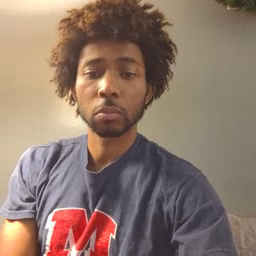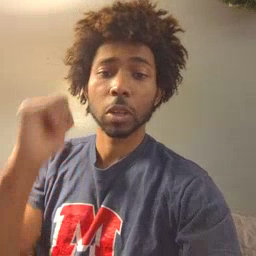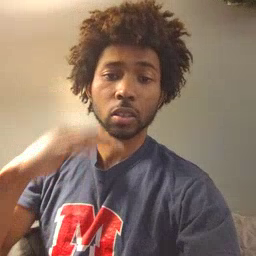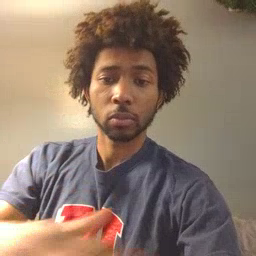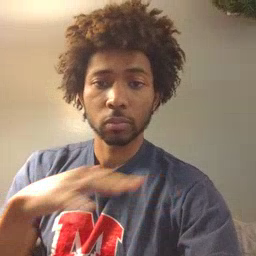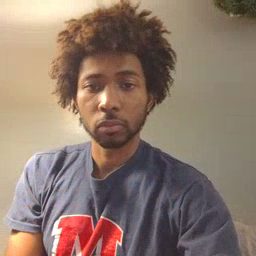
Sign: backyard